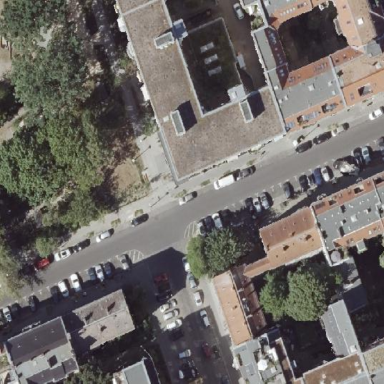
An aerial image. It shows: Parking area with sett surface.